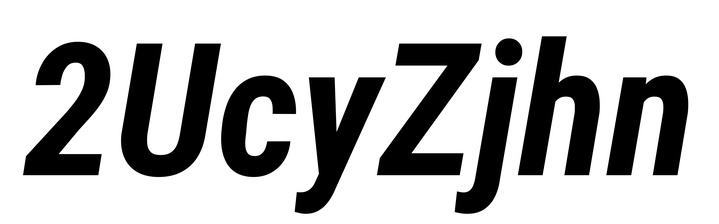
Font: Roboto-Italic_Condensed_Bold_Italic